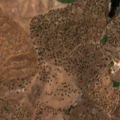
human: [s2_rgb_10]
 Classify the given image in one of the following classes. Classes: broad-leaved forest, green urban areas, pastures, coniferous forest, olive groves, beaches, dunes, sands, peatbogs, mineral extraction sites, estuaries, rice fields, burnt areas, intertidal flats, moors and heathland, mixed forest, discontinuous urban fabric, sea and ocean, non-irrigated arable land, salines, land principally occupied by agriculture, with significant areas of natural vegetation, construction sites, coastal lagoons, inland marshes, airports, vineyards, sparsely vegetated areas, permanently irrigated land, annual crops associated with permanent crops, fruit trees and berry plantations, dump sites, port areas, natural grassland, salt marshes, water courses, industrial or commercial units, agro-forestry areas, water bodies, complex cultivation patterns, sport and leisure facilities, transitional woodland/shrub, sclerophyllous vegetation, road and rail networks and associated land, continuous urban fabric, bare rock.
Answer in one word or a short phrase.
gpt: non-irrigated arable land, permanently irrigated land, olive groves, agro-forestry areas